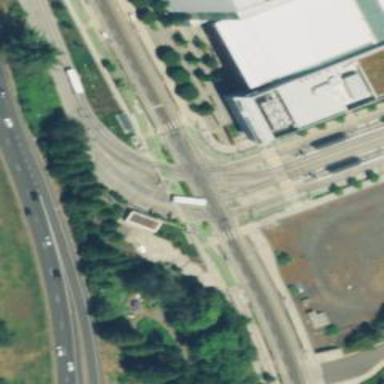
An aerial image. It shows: Tram crossing on the railway.